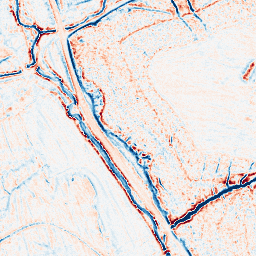
Category: edge_preserving
Decomposition family: bilateral
Decomposition parameters: d: 9
sigma_color: 75
sigma_space: 50
Upsampling method: lanczos
Upsampling parameters: scale: 4
Upsampling scale: 4